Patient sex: F
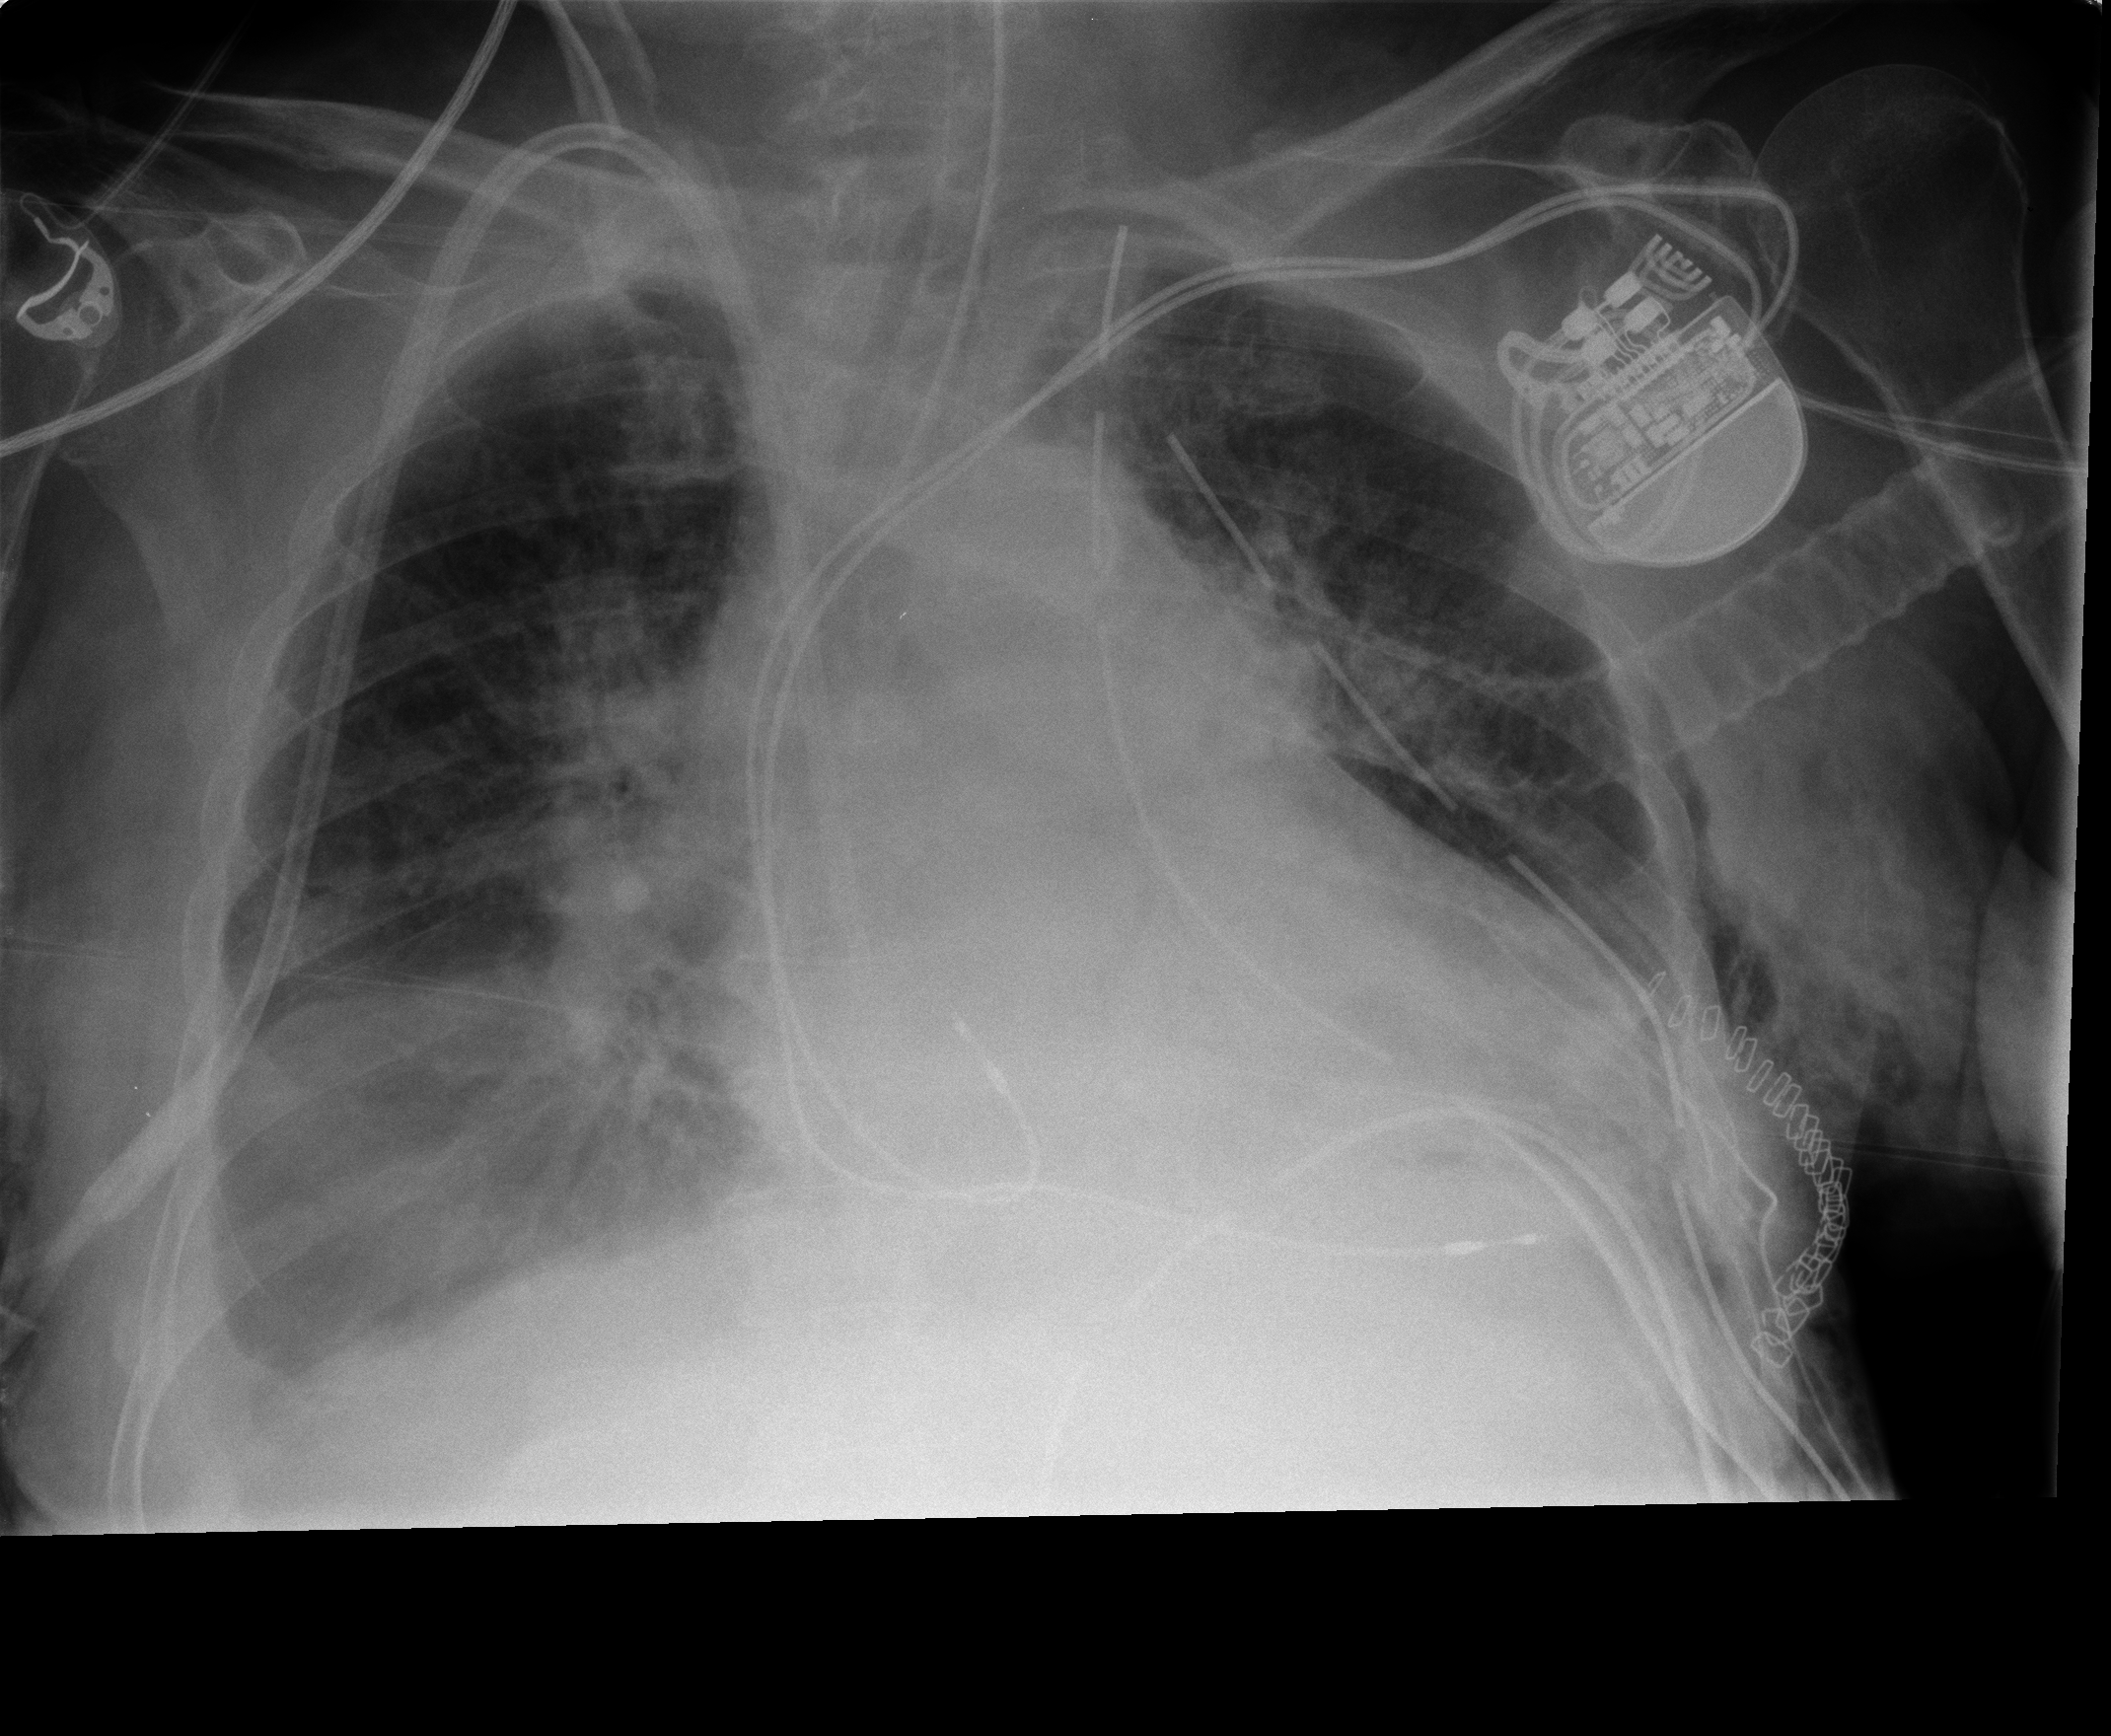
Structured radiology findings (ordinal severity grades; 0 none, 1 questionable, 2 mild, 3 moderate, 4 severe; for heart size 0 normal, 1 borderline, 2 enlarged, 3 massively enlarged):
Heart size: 2
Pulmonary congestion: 0
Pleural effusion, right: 2
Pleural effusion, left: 2
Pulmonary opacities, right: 0
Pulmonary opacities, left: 0
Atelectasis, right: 2
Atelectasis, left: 2